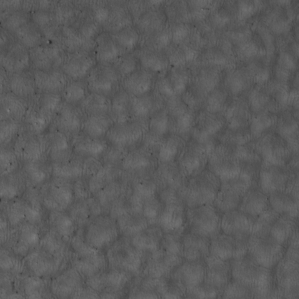
Label: non_frost